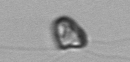
Label: flagellate_morphotype1